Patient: sex F, age 63
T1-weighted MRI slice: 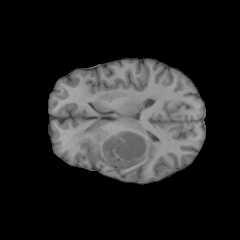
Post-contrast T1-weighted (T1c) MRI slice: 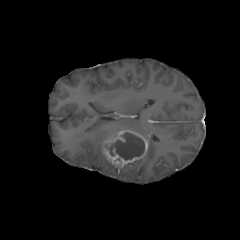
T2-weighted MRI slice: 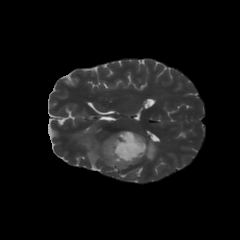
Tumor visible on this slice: yes
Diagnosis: Glioblastoma, IDH-wildtype
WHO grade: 4